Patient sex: M
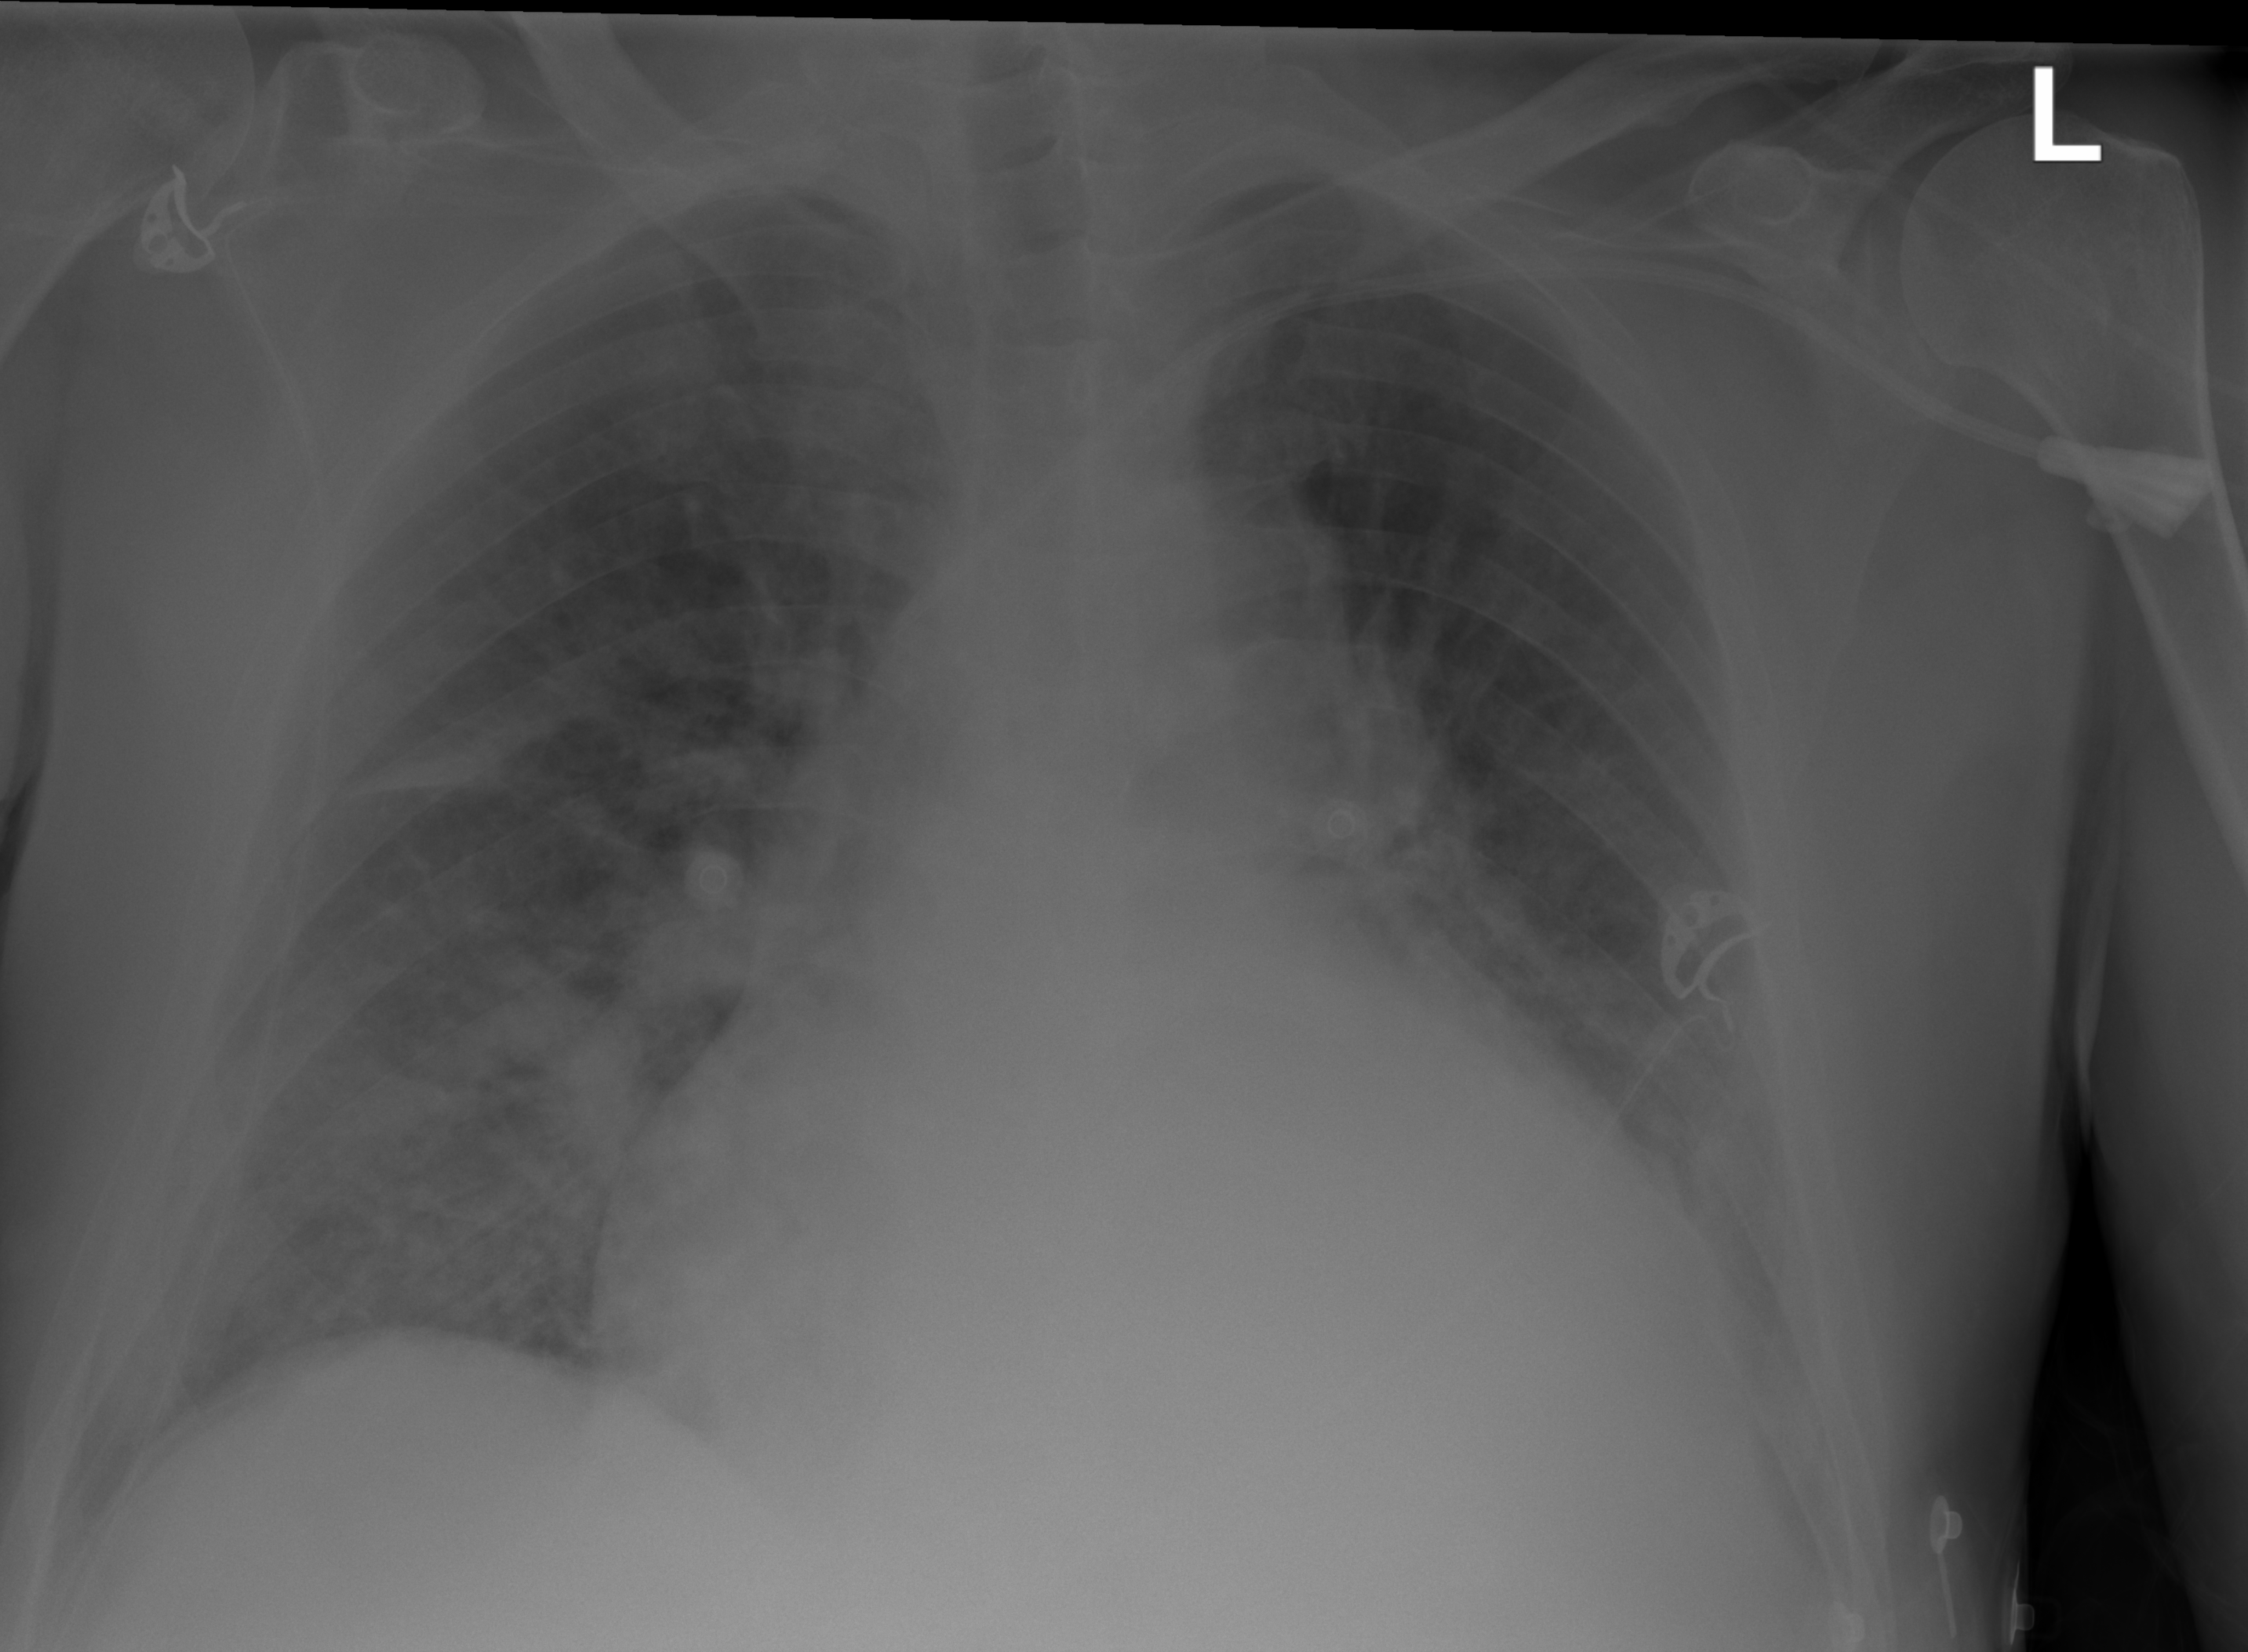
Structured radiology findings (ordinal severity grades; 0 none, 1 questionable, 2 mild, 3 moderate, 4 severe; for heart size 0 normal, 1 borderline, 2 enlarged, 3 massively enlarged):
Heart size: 2
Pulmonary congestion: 3
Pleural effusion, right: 0
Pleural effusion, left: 2
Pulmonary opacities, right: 3
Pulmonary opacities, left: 3
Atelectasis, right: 2
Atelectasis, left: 0